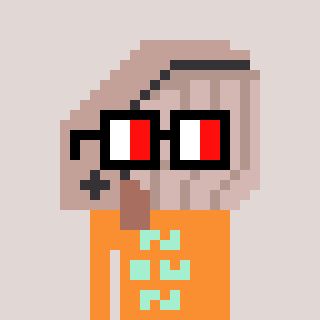
a pixel art character with square glasses with black frames and red eyes, a whale-shaped head and a orange-colored body on a warm background